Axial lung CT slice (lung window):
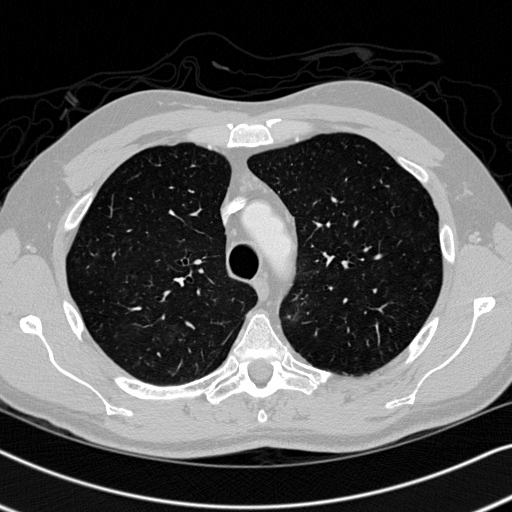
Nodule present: no